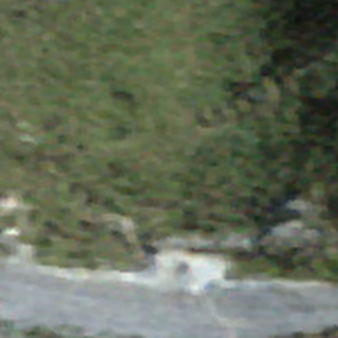
Label: other